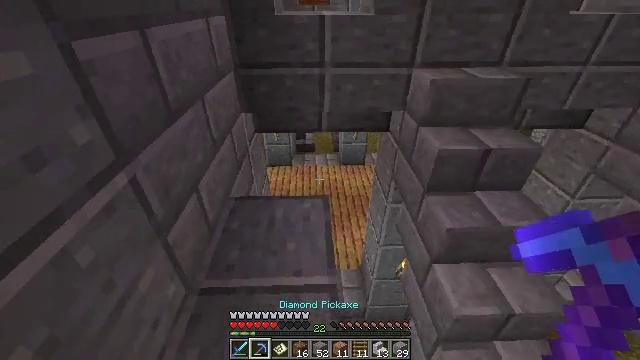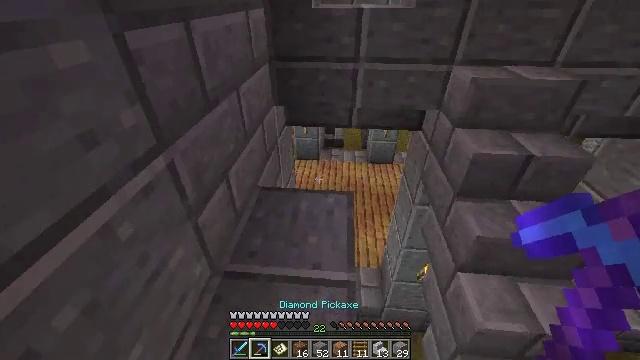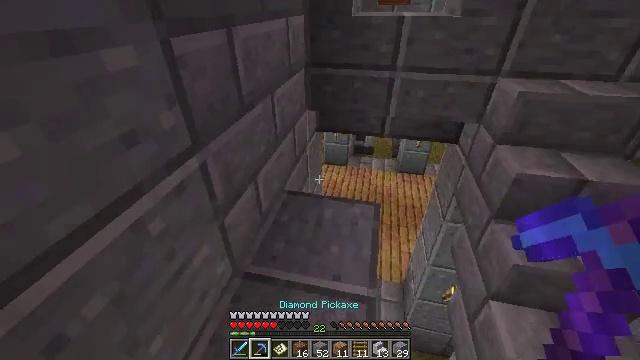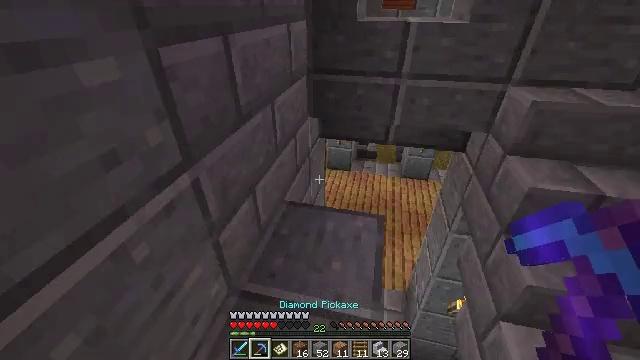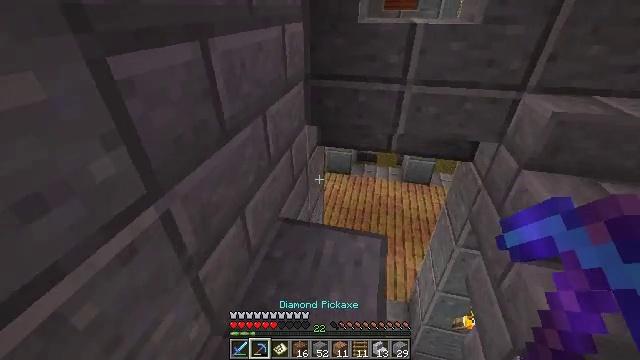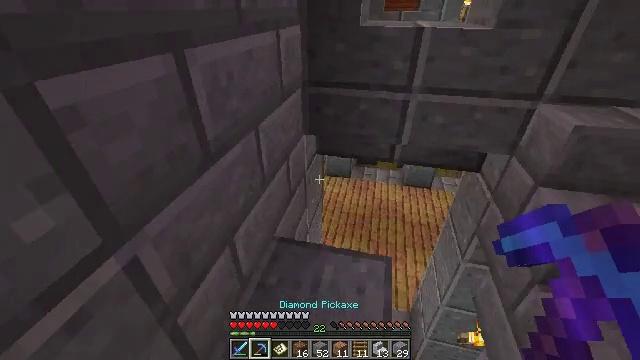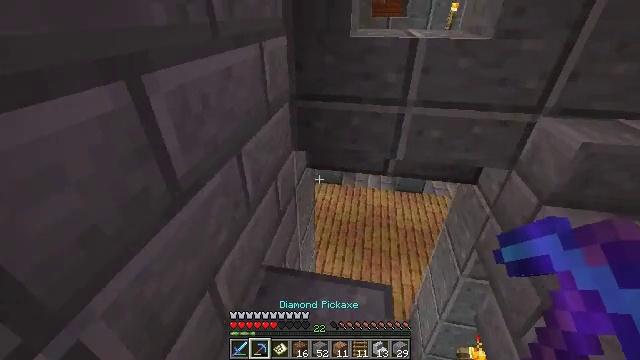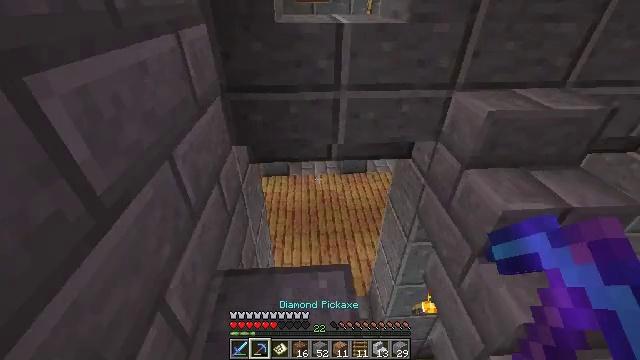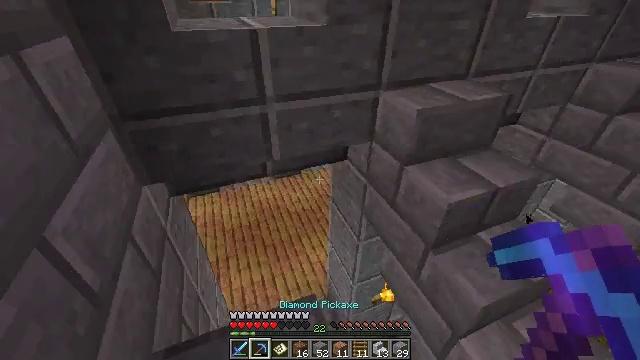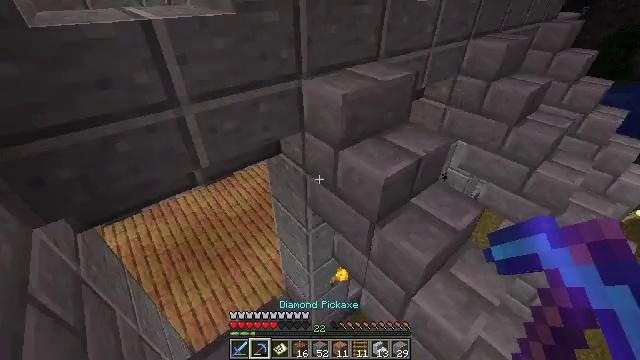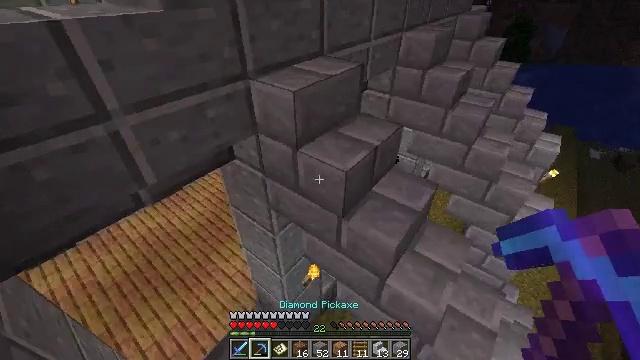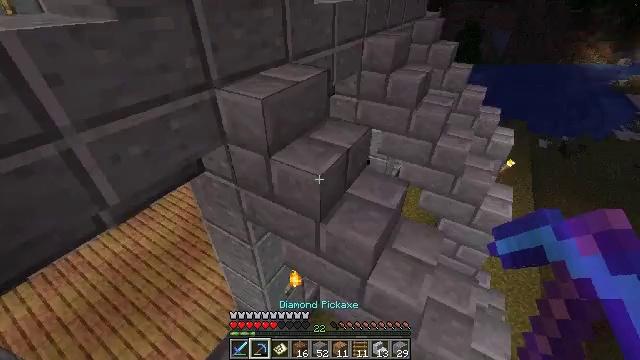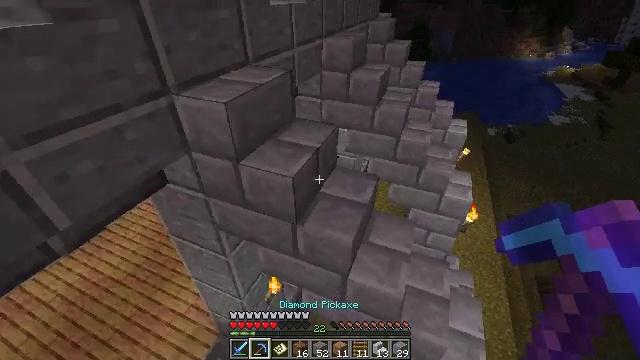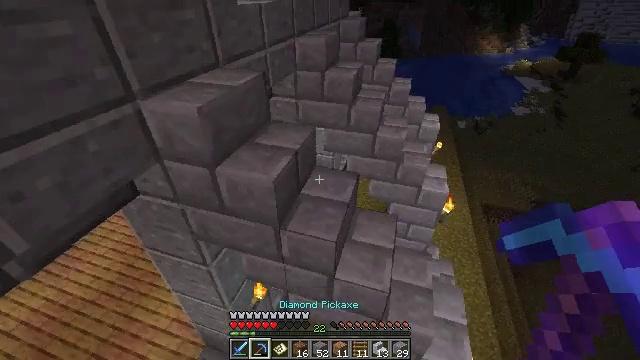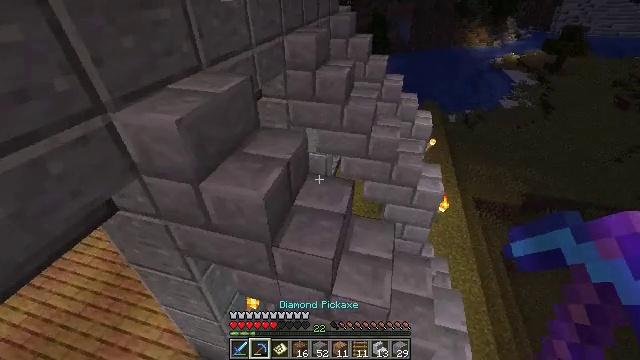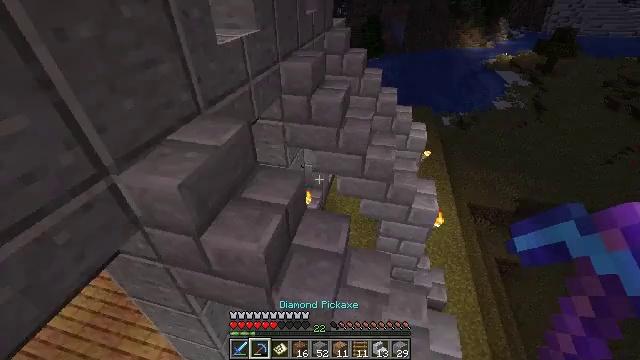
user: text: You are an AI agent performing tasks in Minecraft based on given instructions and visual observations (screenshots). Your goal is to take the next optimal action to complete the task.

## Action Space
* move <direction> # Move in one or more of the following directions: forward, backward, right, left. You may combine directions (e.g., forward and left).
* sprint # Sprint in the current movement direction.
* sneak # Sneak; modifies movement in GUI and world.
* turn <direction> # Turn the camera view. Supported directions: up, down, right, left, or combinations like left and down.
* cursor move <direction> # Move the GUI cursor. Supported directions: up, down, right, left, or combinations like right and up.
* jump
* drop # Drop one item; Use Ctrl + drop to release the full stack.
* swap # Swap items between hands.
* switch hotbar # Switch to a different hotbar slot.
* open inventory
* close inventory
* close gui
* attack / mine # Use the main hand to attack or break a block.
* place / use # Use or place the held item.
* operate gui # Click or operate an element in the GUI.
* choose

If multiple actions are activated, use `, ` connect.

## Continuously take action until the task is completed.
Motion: motion action
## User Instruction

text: Collect the polished andesite by holding left button.
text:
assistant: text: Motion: turn left and down
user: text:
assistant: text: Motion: move forward, turn left and up
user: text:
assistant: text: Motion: move forward
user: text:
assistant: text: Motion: move forward
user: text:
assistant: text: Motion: move forward
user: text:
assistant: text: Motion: move forward, turn right
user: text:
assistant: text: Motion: move forward, turn right and down
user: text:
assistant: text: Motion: turn right
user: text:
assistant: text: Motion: turn right and down
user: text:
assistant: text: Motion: turn right
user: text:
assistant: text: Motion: turn right and up
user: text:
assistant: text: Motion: turn right
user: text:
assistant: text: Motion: move forward, turn right
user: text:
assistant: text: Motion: move forward, turn right
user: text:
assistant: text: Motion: move forward, turn right, jump
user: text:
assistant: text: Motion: move forward, jump
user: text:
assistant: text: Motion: move forward, jump
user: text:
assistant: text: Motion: move forward, jump
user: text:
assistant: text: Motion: move forward, jump
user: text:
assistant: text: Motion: move forward
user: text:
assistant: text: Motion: move forward
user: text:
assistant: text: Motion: move forward
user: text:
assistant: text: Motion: no_op
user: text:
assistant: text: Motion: turn left and up
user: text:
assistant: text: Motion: turn left and up
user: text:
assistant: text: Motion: turn left and up
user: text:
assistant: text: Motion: turn left and up
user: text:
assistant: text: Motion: turn left and up
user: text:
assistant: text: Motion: turn left and up
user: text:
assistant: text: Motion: turn left and up